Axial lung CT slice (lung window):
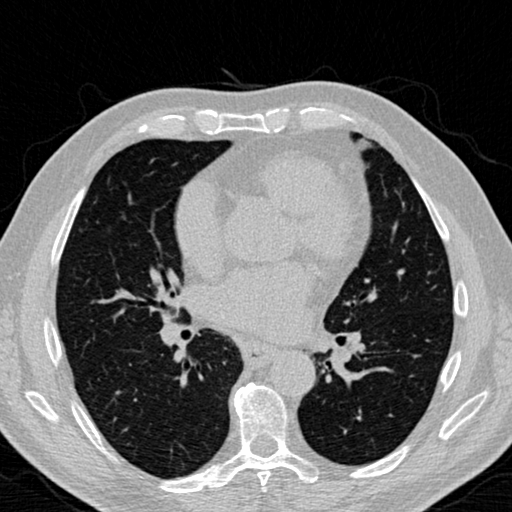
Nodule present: no